高二 · 变换几何
我国东汉末数学家赵夾在《周骾算经》中利用一副“弦图”给出了勾股定理的证

明, 后人称其为“赵爽弦图”, 它是由四个全等的直角三角形与一个小正方形拼成的一个大正方形, 如图所示. 在“赵爽弦图”中, 若 $\overrightarrow{B C}=\boldsymbol{a}, \overrightarrow{B A}=\boldsymbol{b}, \overrightarrow{B E}=3 \overrightarrow{E F}$,则 $\overrightarrow{B F}=(\quad)$

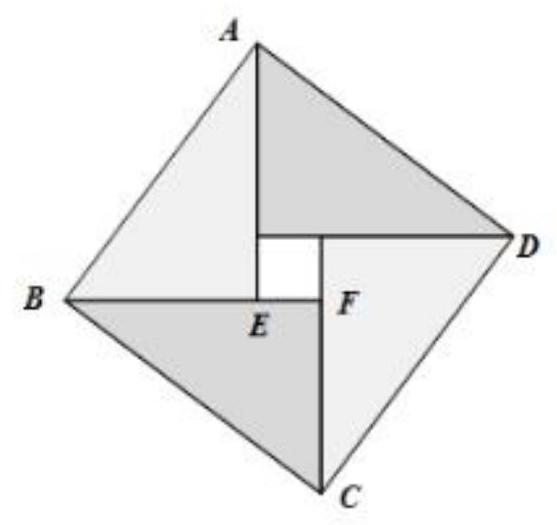
A. $\frac{12}{25} a+\frac{9}{25} b$
B. $\frac{16}{25} \boldsymbol{a}+\frac{12}{25} \boldsymbol{b}$
C. $\frac{4}{5} a+\frac{3}{5} b$
D. $\frac{3}{5} a+\frac{4}{5} \boldsymbol{b}$
答案: B
解析: 由题得 $\overrightarrow{B F}=\overrightarrow{B C}+\overrightarrow{C F}=\overrightarrow{B C}+\frac{3}{4} \overrightarrow{E A}=\overrightarrow{B C}+\frac{3}{4}(\overrightarrow{E B}+\overrightarrow{B A})=\overrightarrow{B C}+\frac{3}{4}\left(-\frac{3}{4} \overrightarrow{B F}+\overrightarrow{B A}\right)$,

即 $\overrightarrow{B F}=\overrightarrow{B C}+\frac{3}{4}\left(-\frac{3}{4} \overrightarrow{B F}+\overrightarrow{B A}\right)$, 解得 $\overrightarrow{B F}=\frac{16}{25} \overrightarrow{B C}+\frac{12}{25} \overrightarrow{B A}$,

即 $\overrightarrow{B F}=\frac{16}{25} a+\frac{12}{25} \boldsymbol{b}$, 故选 $\mathrm{B}$.